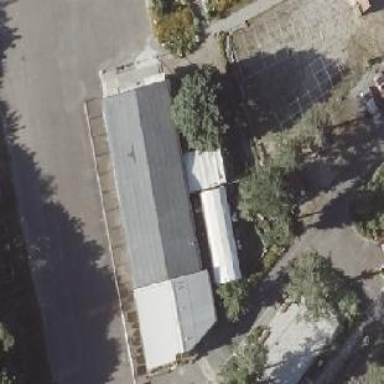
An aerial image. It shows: Detached building.